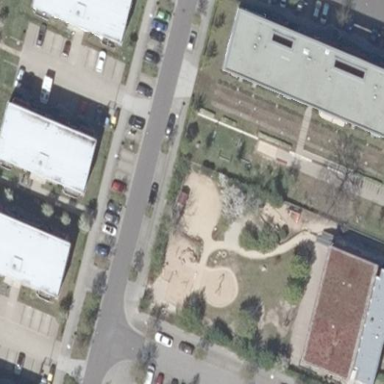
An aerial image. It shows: Playground area for leisure activities on the land.